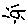
Label: sun